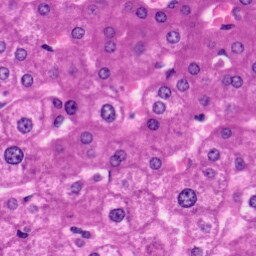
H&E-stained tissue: Liver